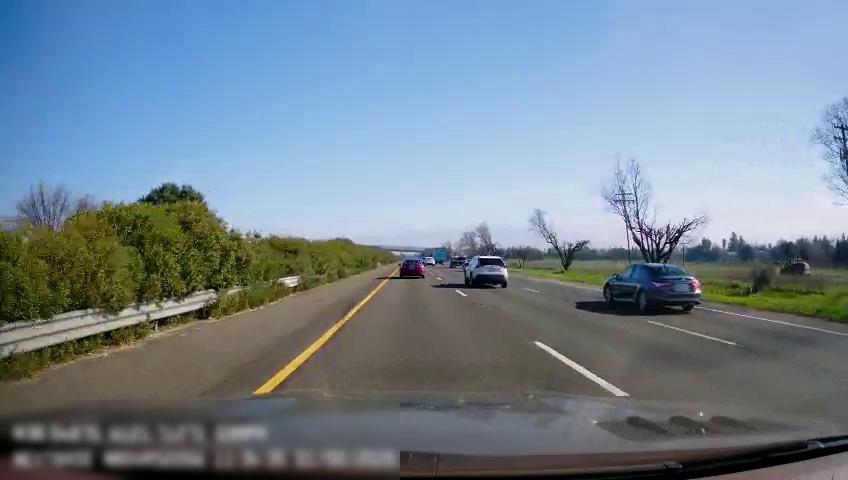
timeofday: Day
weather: Sunny
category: Drivable Space
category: Vehicles | Car
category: Vehicles | SUV
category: Vehicles | Car
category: Vehicles | Truck
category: Vehicles | Truck
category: Vehicles | Car
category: Vehicles | SUV
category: Vehicles | SUV
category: Lanes | Current Lane
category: Lanes | Current Lane
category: Lanes | Alternate Lane
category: Lanes | Alternate Lane